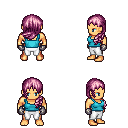
a pixel art fantasy rpg character, male body template, human, tanned skin, teal pirate shirt, white pants, pink left-swept hairstyle, metal gloves, four views (front, back, left, right), 2x2 character sprite sheet, small pixel art, hard edges, no anti-aliasing